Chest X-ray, AP view. Patient: 9 years old, sex F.
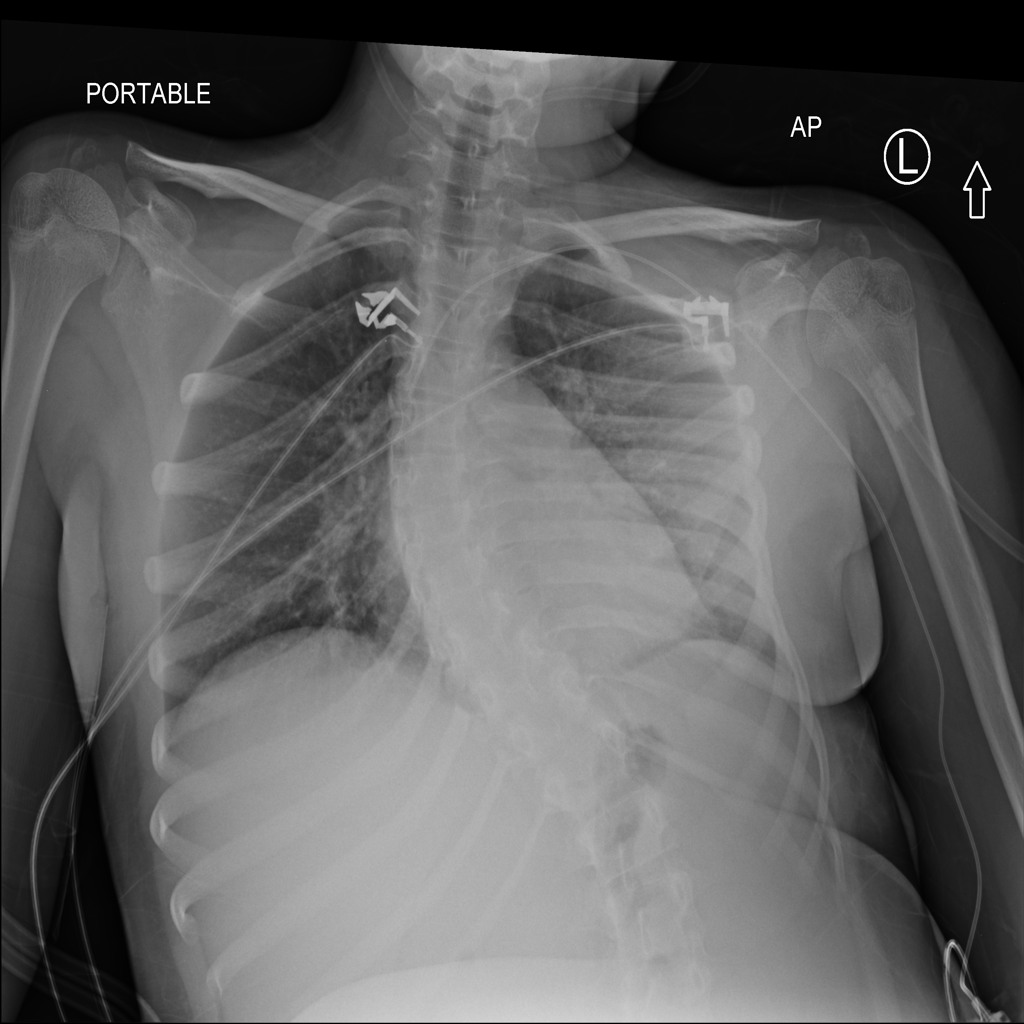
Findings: No Finding